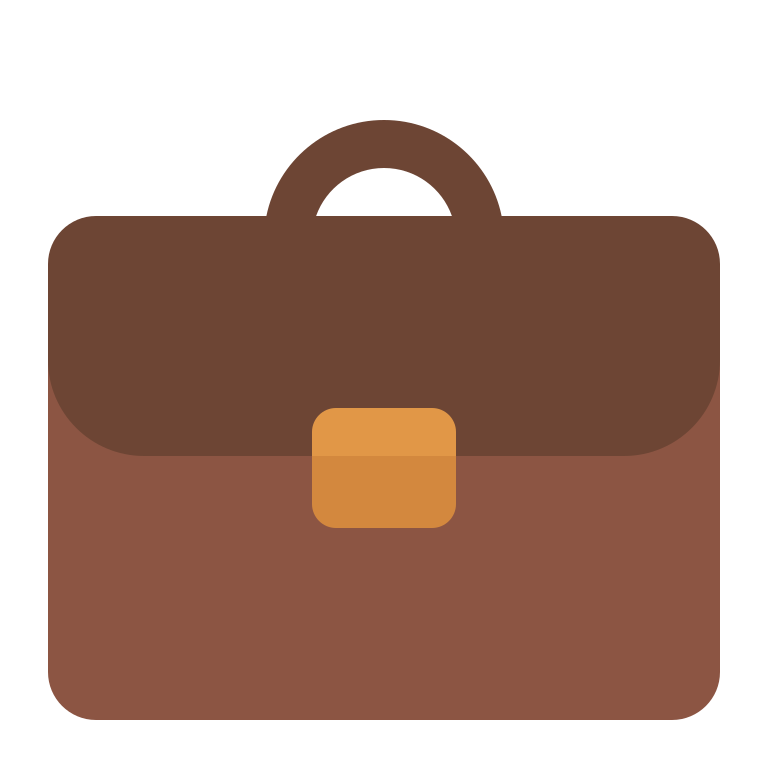
briefcase flat